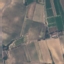
Land use / land cover class: PermanentCrop